Question: I have a very simple Windows Form. I want to add data to a database by using it.
In my C# winforms solution, I created a data source named and connected my database . Whenever I run my solution, I get the following exception:
'''
SqlException was unhandled: Login failed for user 'sa'
'''
Here's my code:
'''
using System.Drawing;
using System.Linq;
using System.Text;
using System.Threading.Tasks;
using System.Windows.Forms;
namespace SimpleEnrollmentSystem
{
public partial class Form1 : Form
{
public Form1()
{
InitializeComponent();
}
private void buttonAdd_Click(object sender, EventArgs e)
{
this.Validate();
this.studentsBindingSource.EndEdit();
studentsTableAdapter.Insert("Ahmed", "Rownak", "Male", 13, "Malibagh");
}
}
}
'''
Here's a image of my form:

Here's my database:
'''
CREATE TABLE Students
(
StudentID int primary key,
FirstName string,
LastName string,
Gender string,
Age int,
Address string
)
'''
Note that I've only coded for the button functionality.
What is wrong with my code? Or is it anything else? Maybe the way I'm trying to achieve this is wrong? Is there a better way, in that case?
I'm using Visual Studio 2012 Ultimate and SQL Server 2012 Express Edition.
I have changed my buttonAdd_Click() method.
'''
private void buttonAdd_Click(object sender, EventArgs e)
{
SqlConnection con1 = new SqlConnection("Data Source=SAADMAAN;Initial Catalog=db_student;User ID=sa;Password=***********");
con1.Open();
SqlCommand cmd1 = new SqlCommand("INSERT INTO Students(StudentID, FirstName, LastName, Gender, Age, Address) VALUES('" + studentIDTextBox.Text + "','" + firstNameTextBox.Text + "','" + lastNameTextBox.Text + "','" + genderTextBox.Text + "','" + ageTextBox.Text + "','" + addressTextBox.Text +"')",con1);
cmd1.ExecuteNonQuery();
con1.Close();
}
'''
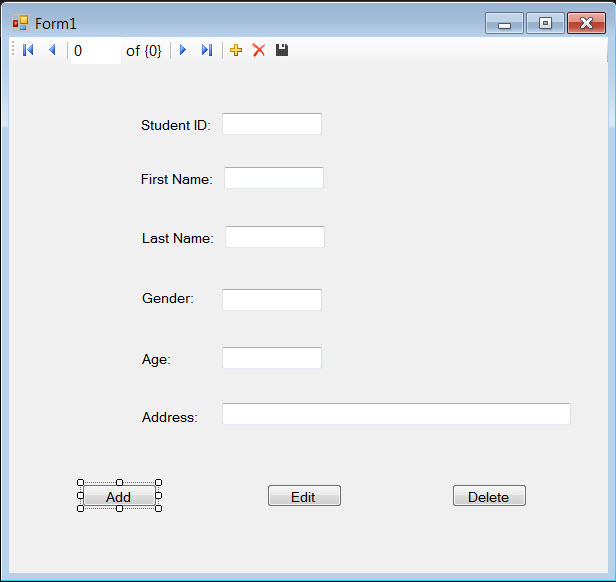
Answer: According to user Kiran Hegde's suggestion, I changed the password into clear text in my connection string.
'''
SqlConnection con1 = new SqlConnection("Data Source=SAADMAAN;Initial Catalog=db_student;User ID=sa;Password=open");
'''
That solved the problem. So silly of me, I skipped this obvious thing.